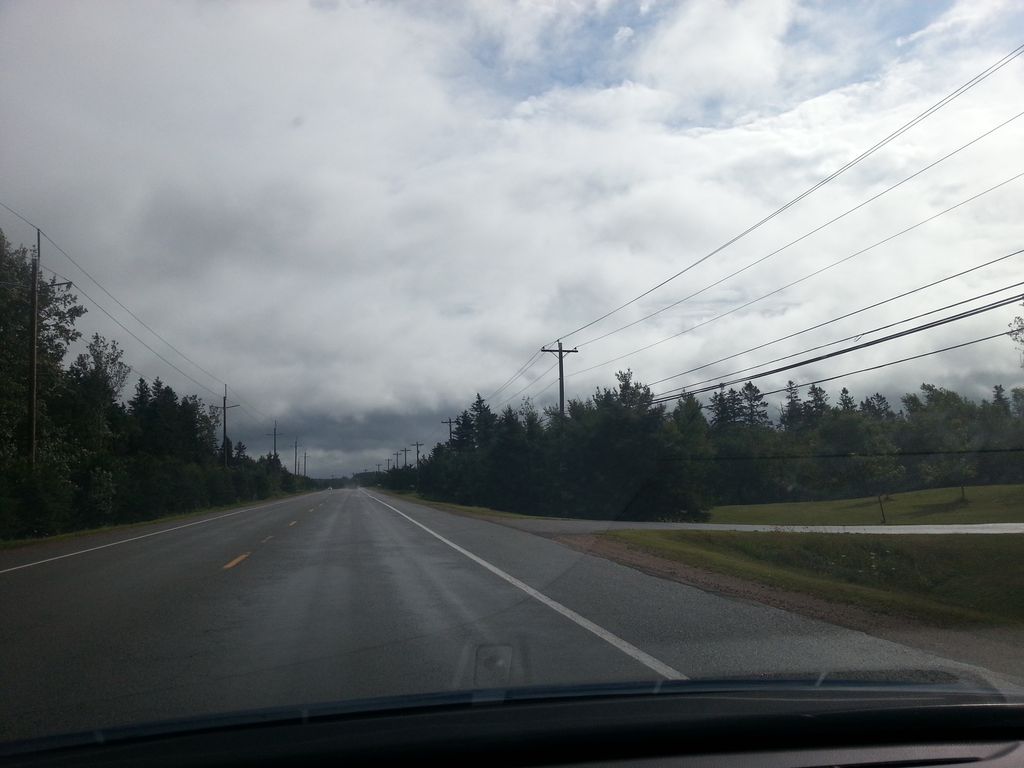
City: charlottetown